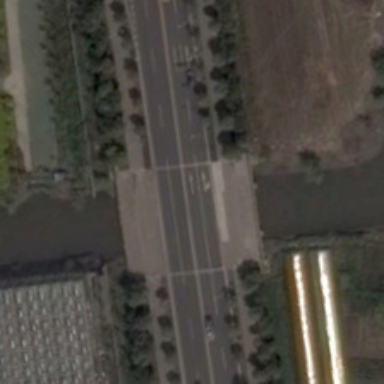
Many green trees are in two sides of a road over a river .